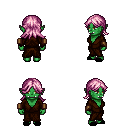
a pixel art fantasy rpg character, female body template, orc, green skin, brown robe, red pants, pink loose hair, leather bracers, black slippers, four views (front, back, left, right), 2x2 character sprite sheet, small pixel art, hard edges, no anti-aliasing